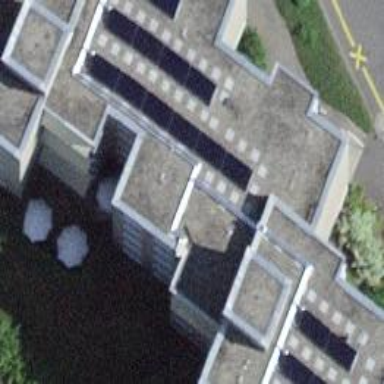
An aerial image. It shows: Building.